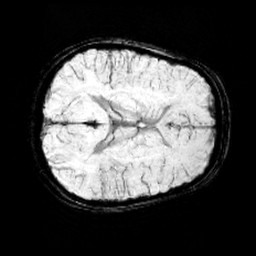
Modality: minIP
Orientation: axial
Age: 9
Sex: female
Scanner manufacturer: siemens
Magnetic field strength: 3 T
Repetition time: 0.027 s
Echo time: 0.02 s